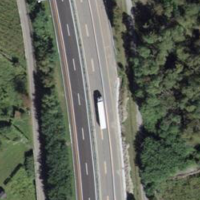
EUNIS habitat code: 57
Species observed at this site:
Colias croceus